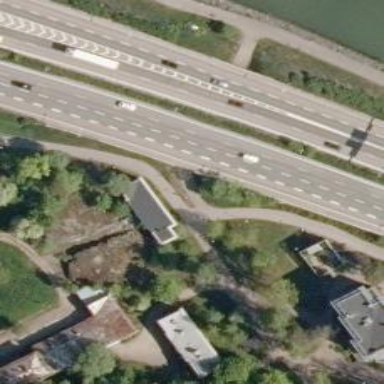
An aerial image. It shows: Asphalt cycleway.